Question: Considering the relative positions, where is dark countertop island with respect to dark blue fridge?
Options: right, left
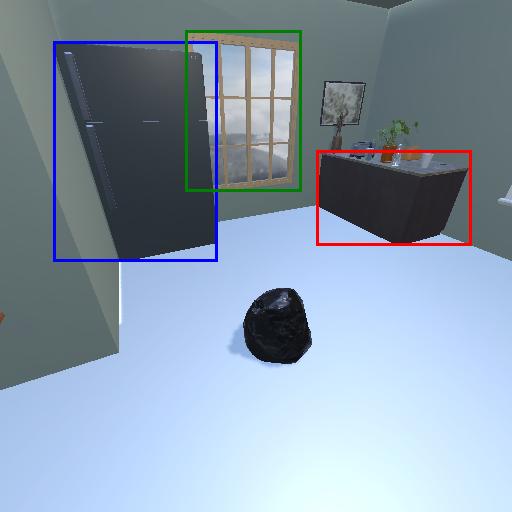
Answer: right